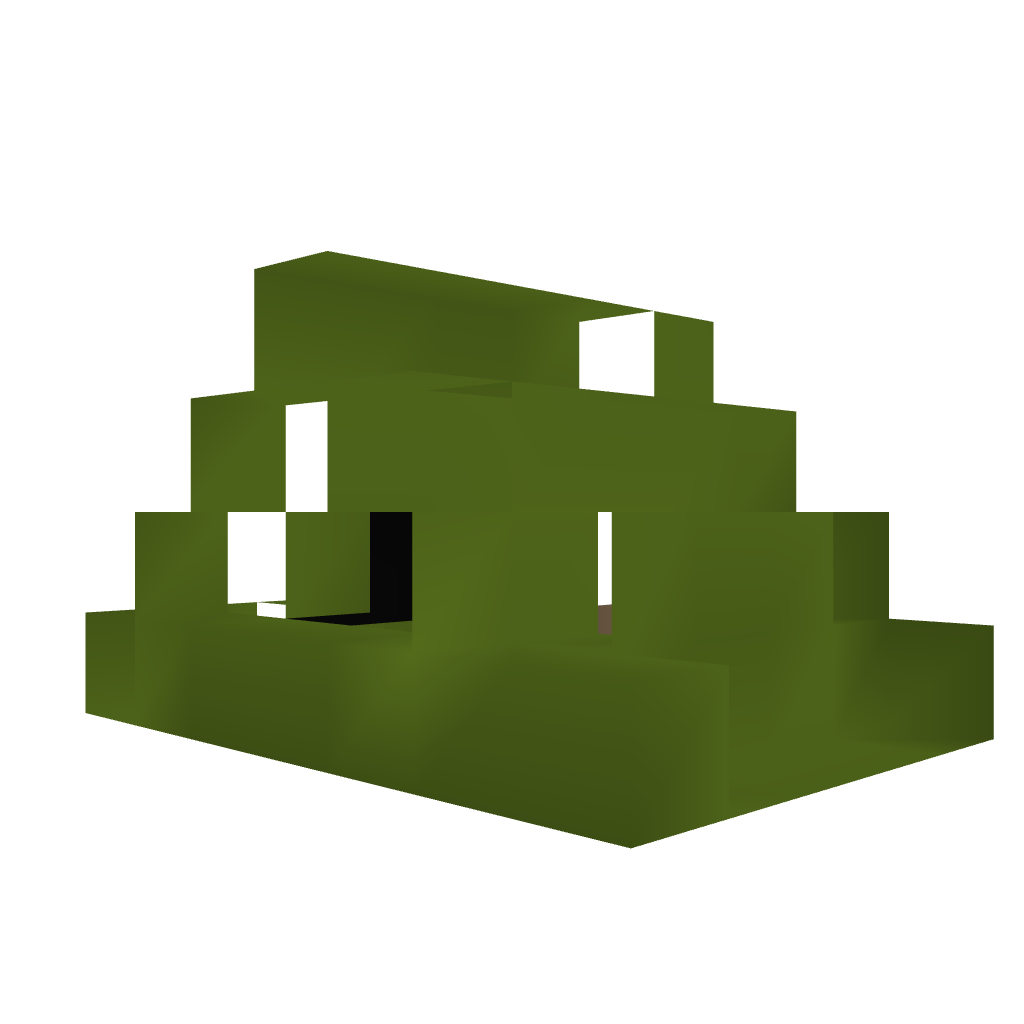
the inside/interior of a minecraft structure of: Camping Tent